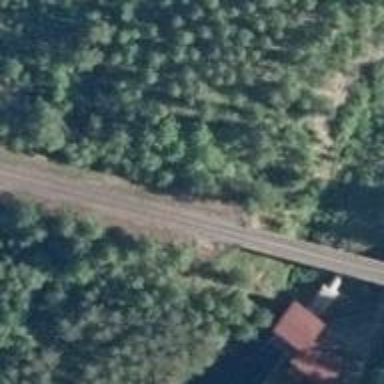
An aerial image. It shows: Continuous rail bridge over railway track.